Question: I'm trying to add a delete animation to my 'ForEach', so that each 'Card' inside it scales out when removed. This is what I have so far:

The problem is that no matter which 'Card' is pressed, it's . And sometimes, the text inside each card has a weird sliding/morphing animation. Here's my code:
'''
/// Ran into this problem: "SwiftUI ForEach index out of range error when removing row"
/// 'ObservableObject' solution from https://stackoverflow.com/a/627<PHONE>
class Card: ObservableObject, Identifiable {
let id = UUID()
@Published var name: String
init(name: String) {
self.name = name
}
}
struct ContentView: View {
@State var cards = [
Card(name: "Apple"),
Card(name: "Banana "),
Card(name: "Coupon"),
Card(name: "Dog"),
Card(name: "Eat")
]
var body: some View {
ScrollView(.horizontal) {
HStack {
ForEach(cards.indices, id: \.self) { index in
CardView(card: cards[index], removePressed: {
withAnimation(.easeOut) {
_ = cards.remove(at: index) /// remove the card
}
})
.transition(.scale)
}
}
}
}
}
struct CardView: View {
@ObservedObject var card: Card
var removePressed: (() -> Void)?
var body: some View {
Button(action: {
removePressed?() /// call the remove closure
}) {
VStack {
Text("Remove")
Text(card.name)
}
}
.foregroundColor(Color.white)
.font(.system(size: 24, weight: .medium))
.padding(40)
.background(Color.red)
}
}
'''
How can I scale out the 'Card' that is clicked, and not the last one?
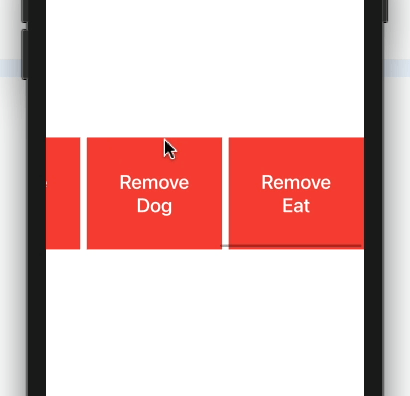
Answer: The reason you're seeing this behavior is because you use an index as an 'id' for 'ForEach'. So, when an element is removed from the 'cards' array, the only difference that 'ForEach' sees is that the last index is gone.
You need to make sure that the 'id' uniquely identifies each element of 'ForEach'.
If you must use indices and have each element identified, you can either use the 'enumerated' method or 'zip' the array and its indices together. I like the latter:
'''
ForEach(Array(zip(cards.indices, cards)), id: \.1) { (index, card) in
//...
}
'''
The above uses the object itself as the 'ID', which requires conformance to 'Hashable'. If you don't want that, you can use the 'id' property directly:
'''
ForEach(Array(zip(cards.indices, cards)), id: \.1.id) { (index, card) in
//...
}
'''
---
For completeness, here's the 'enumerated' version (technically, it's not an index, but rather an offset, but for 0-based arrays it's the same):
'''
ForEach(Array(cards.enumerated()), id: \.1) { (index, card) in
//...
}
'''